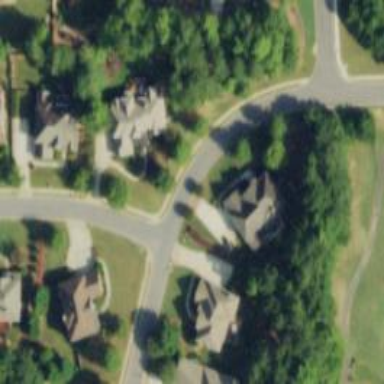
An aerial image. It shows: Smooth asphalt road in residential area.